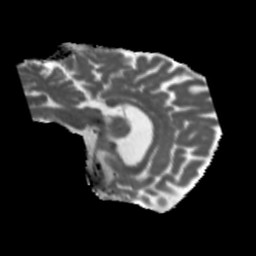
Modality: MD
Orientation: sagittal
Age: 68
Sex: male
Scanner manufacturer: siemens
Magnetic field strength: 3 T
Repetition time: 5.47 s
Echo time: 0.0854 s